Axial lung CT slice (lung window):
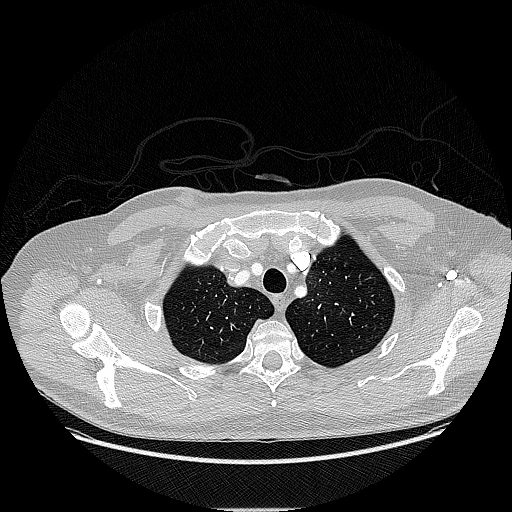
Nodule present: no